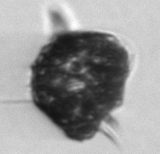
Label: Amylax